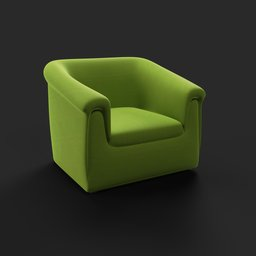
Label: furniture